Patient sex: M
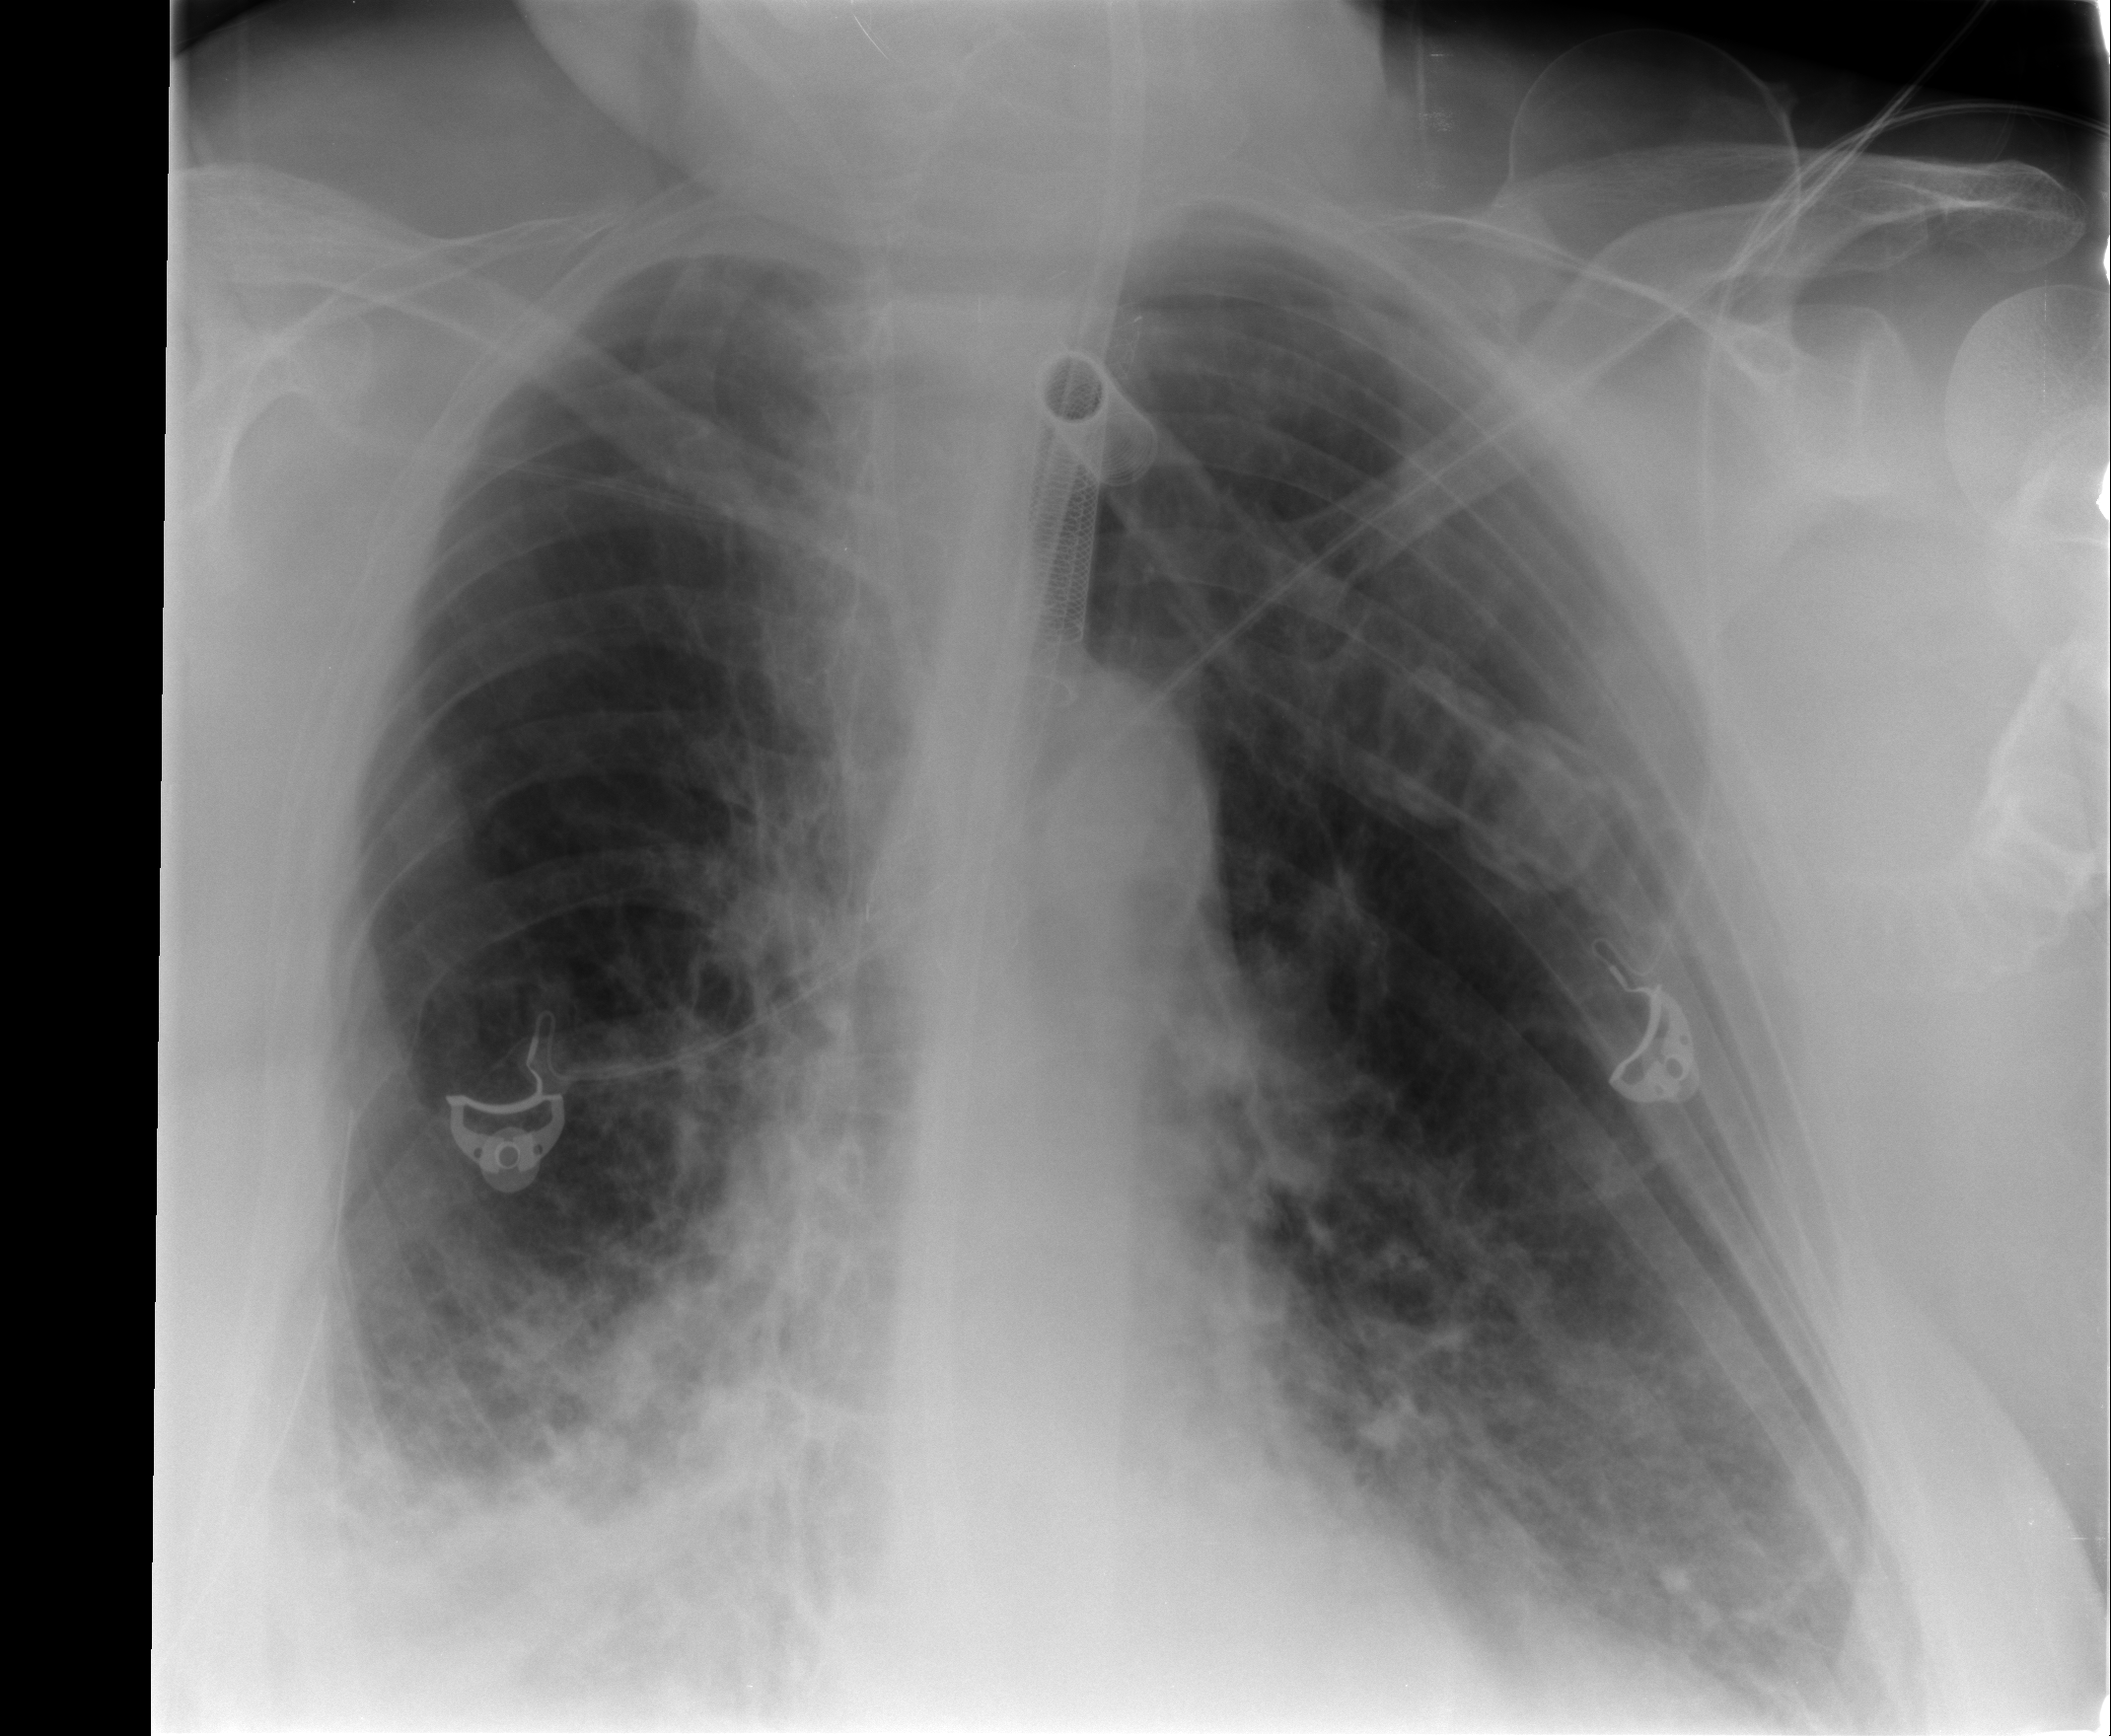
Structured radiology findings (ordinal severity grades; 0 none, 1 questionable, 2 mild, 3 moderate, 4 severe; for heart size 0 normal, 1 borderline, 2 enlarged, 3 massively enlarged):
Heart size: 0
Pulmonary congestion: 0
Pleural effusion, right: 2
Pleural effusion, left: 2
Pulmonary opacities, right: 2
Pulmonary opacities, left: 2
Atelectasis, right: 2
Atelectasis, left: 2